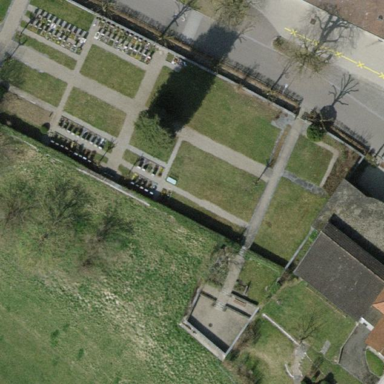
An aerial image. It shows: Graveyard.